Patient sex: F
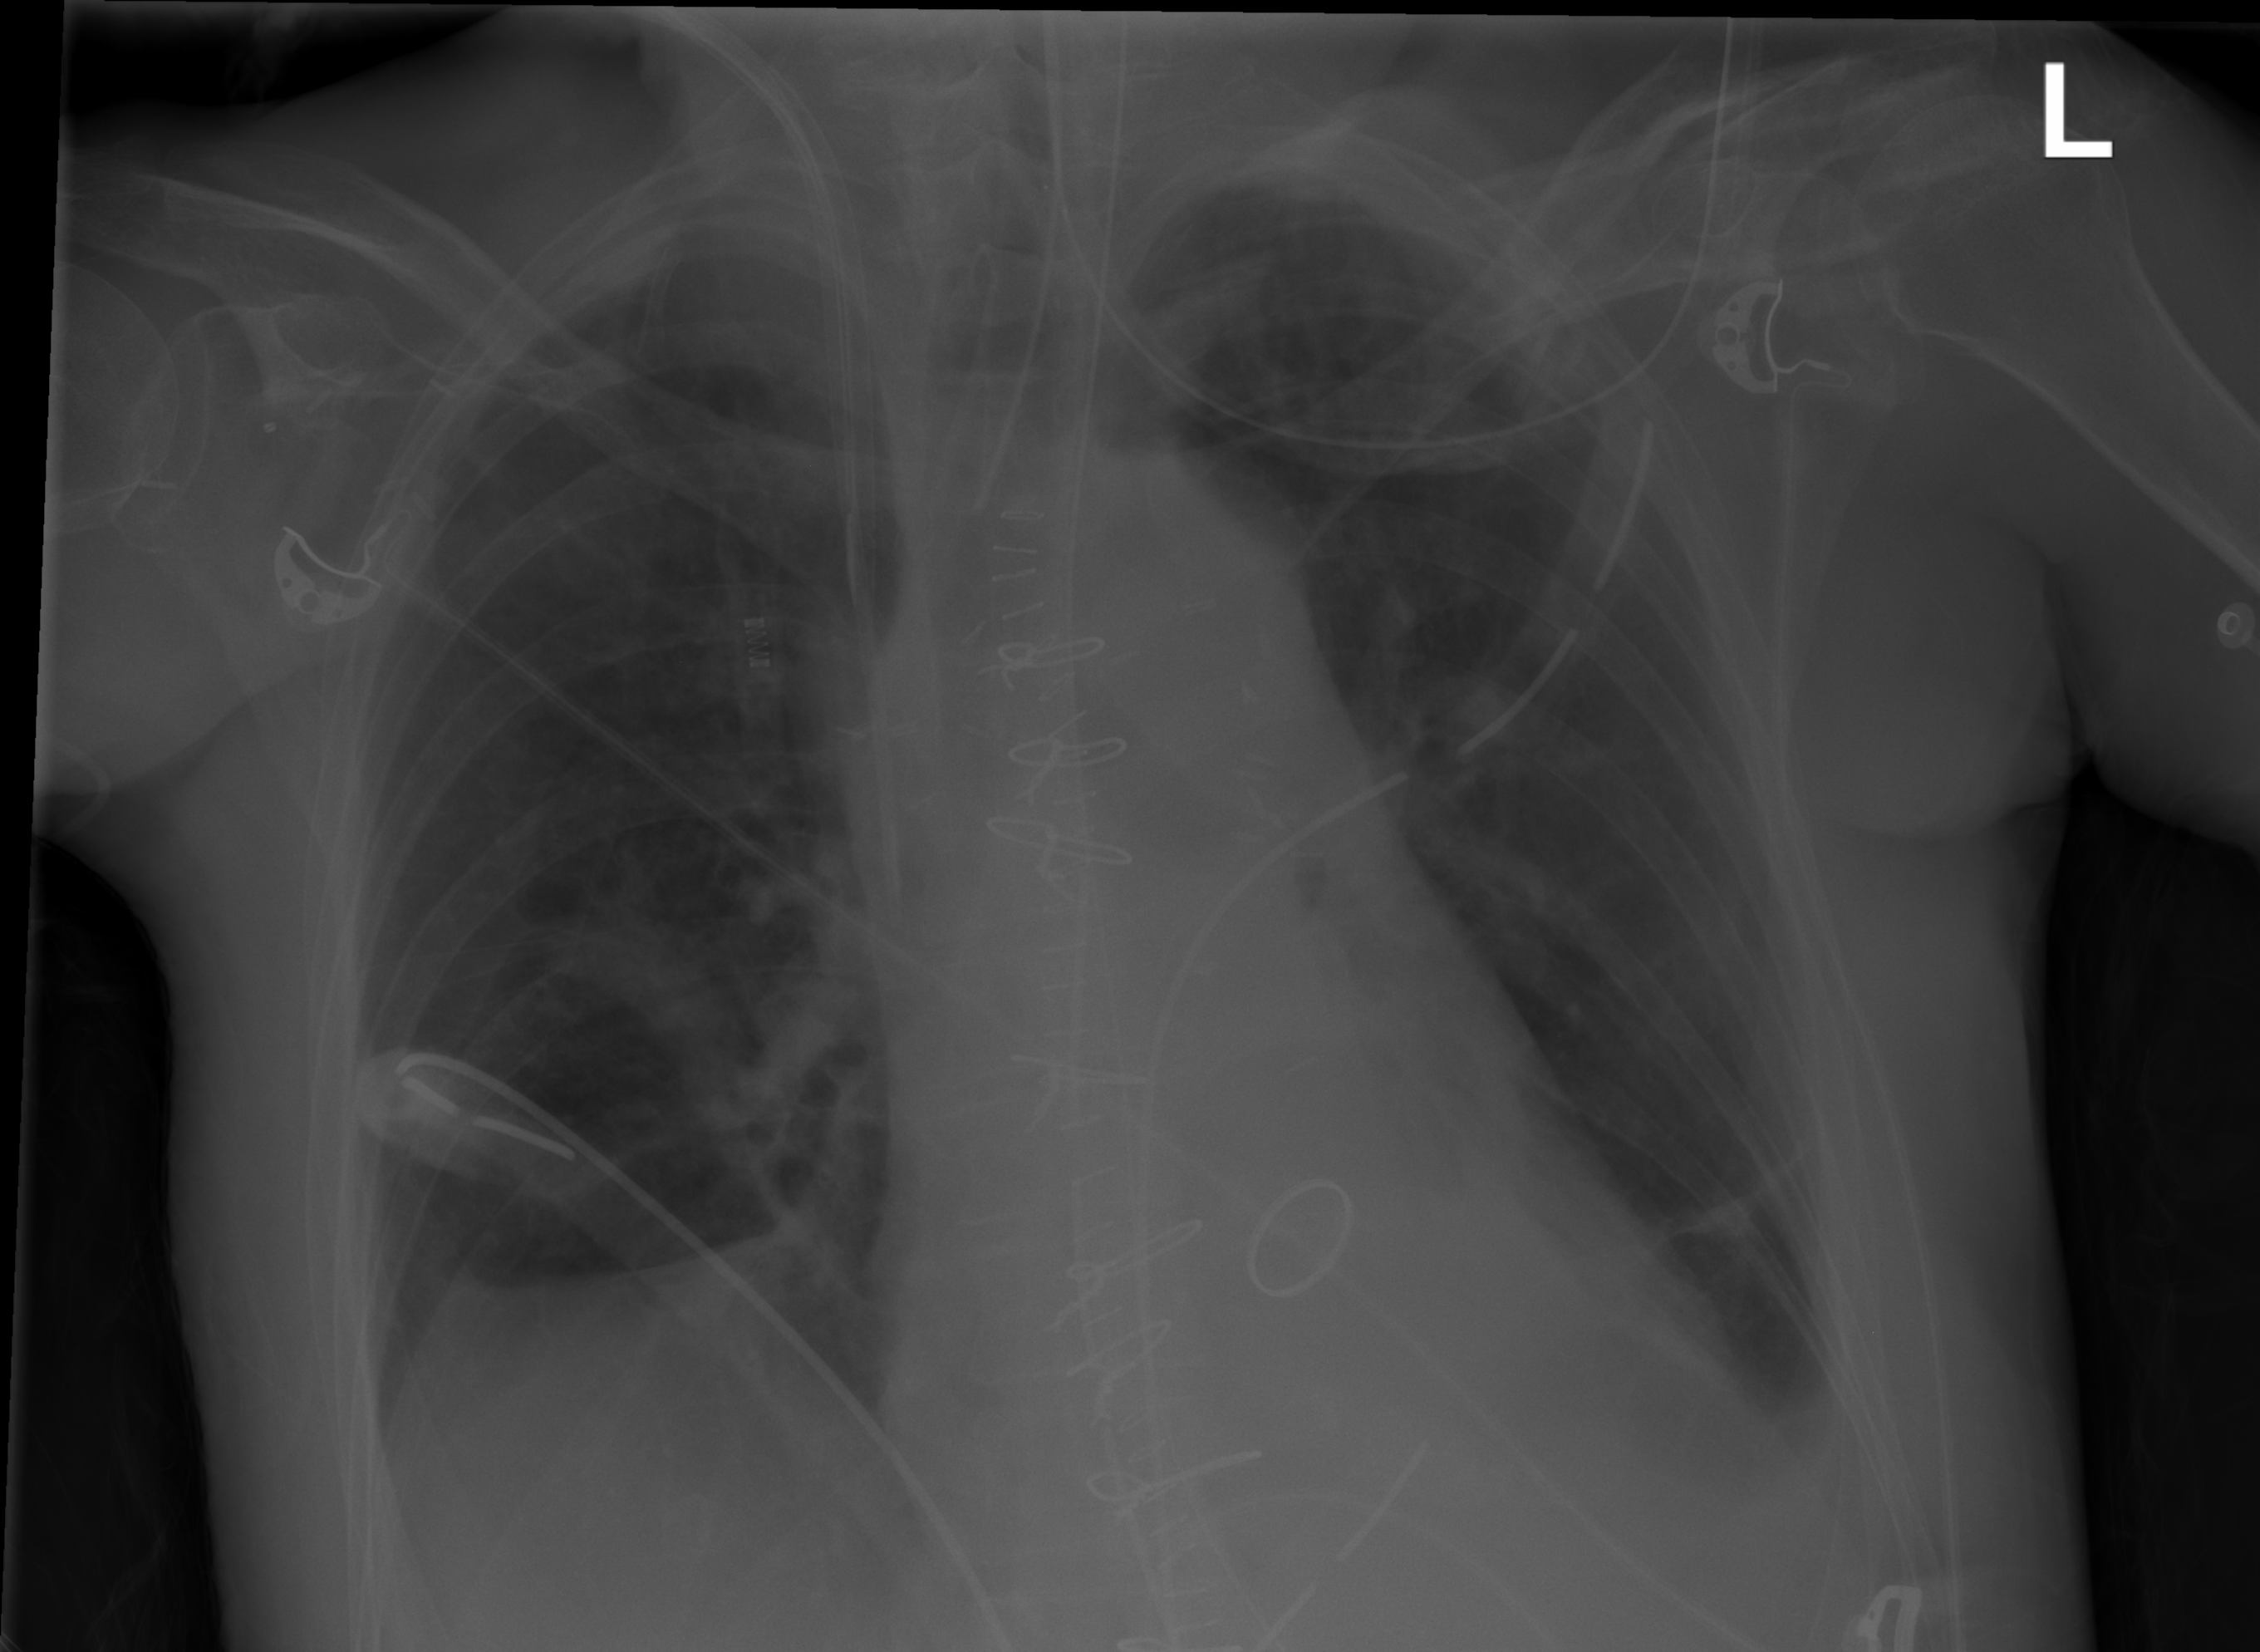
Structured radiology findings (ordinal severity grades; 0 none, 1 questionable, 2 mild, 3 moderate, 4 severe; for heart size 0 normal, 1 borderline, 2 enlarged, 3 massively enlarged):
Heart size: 0
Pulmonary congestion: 0
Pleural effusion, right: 0
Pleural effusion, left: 2
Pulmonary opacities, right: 0
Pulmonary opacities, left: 0
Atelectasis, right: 0
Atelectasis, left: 2